Question: I customized some cardviews like this:
'''
public class CustomCard extends CardView {
public CustomCard(Context context) {
this(context, null);
}
public CustomCard(Context context, AttributeSet attributeSet) {
this(context, attributeSet, 0);
}
public CustomCard(Context context, AttributeSet attributeSet, int defStyle) {
super(context, attributeSet, defStyle);
//R.layout.card_custom is the custom xml file
inflate(context, R.layout.card_custom, this);
}
}
'''
Then I constructed and added them to ViewGroup like below:
'''
CustomCard card = new CustomCard(this);
someLayout.addView(card);
'''
The problem is I will see two layers of CardView border in the UI like below(it is apparent there was two layer of elevations at the border):

Anyone has an idea? Thanks
Edit:
One xml of the custom CardView:
'''
<?xml version="1.0" encoding="utf-8"?>
<android.support.v7.widget.CardView
xmlns:android="http://schemas.android.com/apk/res/android"
xmlns:app="http://schemas.android.com/apk/res-auto"
android:layout_width="match_parent"
android:layout_height="match_parent">
<RelativeLayout
android:layout_width="match_parent"
android:layout_height="match_parent"
android:layout_marginTop="14dp"
android:layout_marginBottom="14dp">
<!--- Some Details --->
</RelativeLayout>
</android.support.v7.widget.CardView>
'''
Some Layout I mentioned above:
'''
<ScrollView xmlns:android="http://schemas.android.com/apk/res/android"
xmlns:tools="http://schemas.android.com/tools"
android:layout_width="match_parent"
android:layout_height="match_parent"
android:background="@color/background_gray">
<LinearLayout
android:layout_width="match_parent"
android:layout_height="wrap_content"
android:orientation="vertical">
<!--- Details --->
</LinearLayout>
</ScrollView>
'''
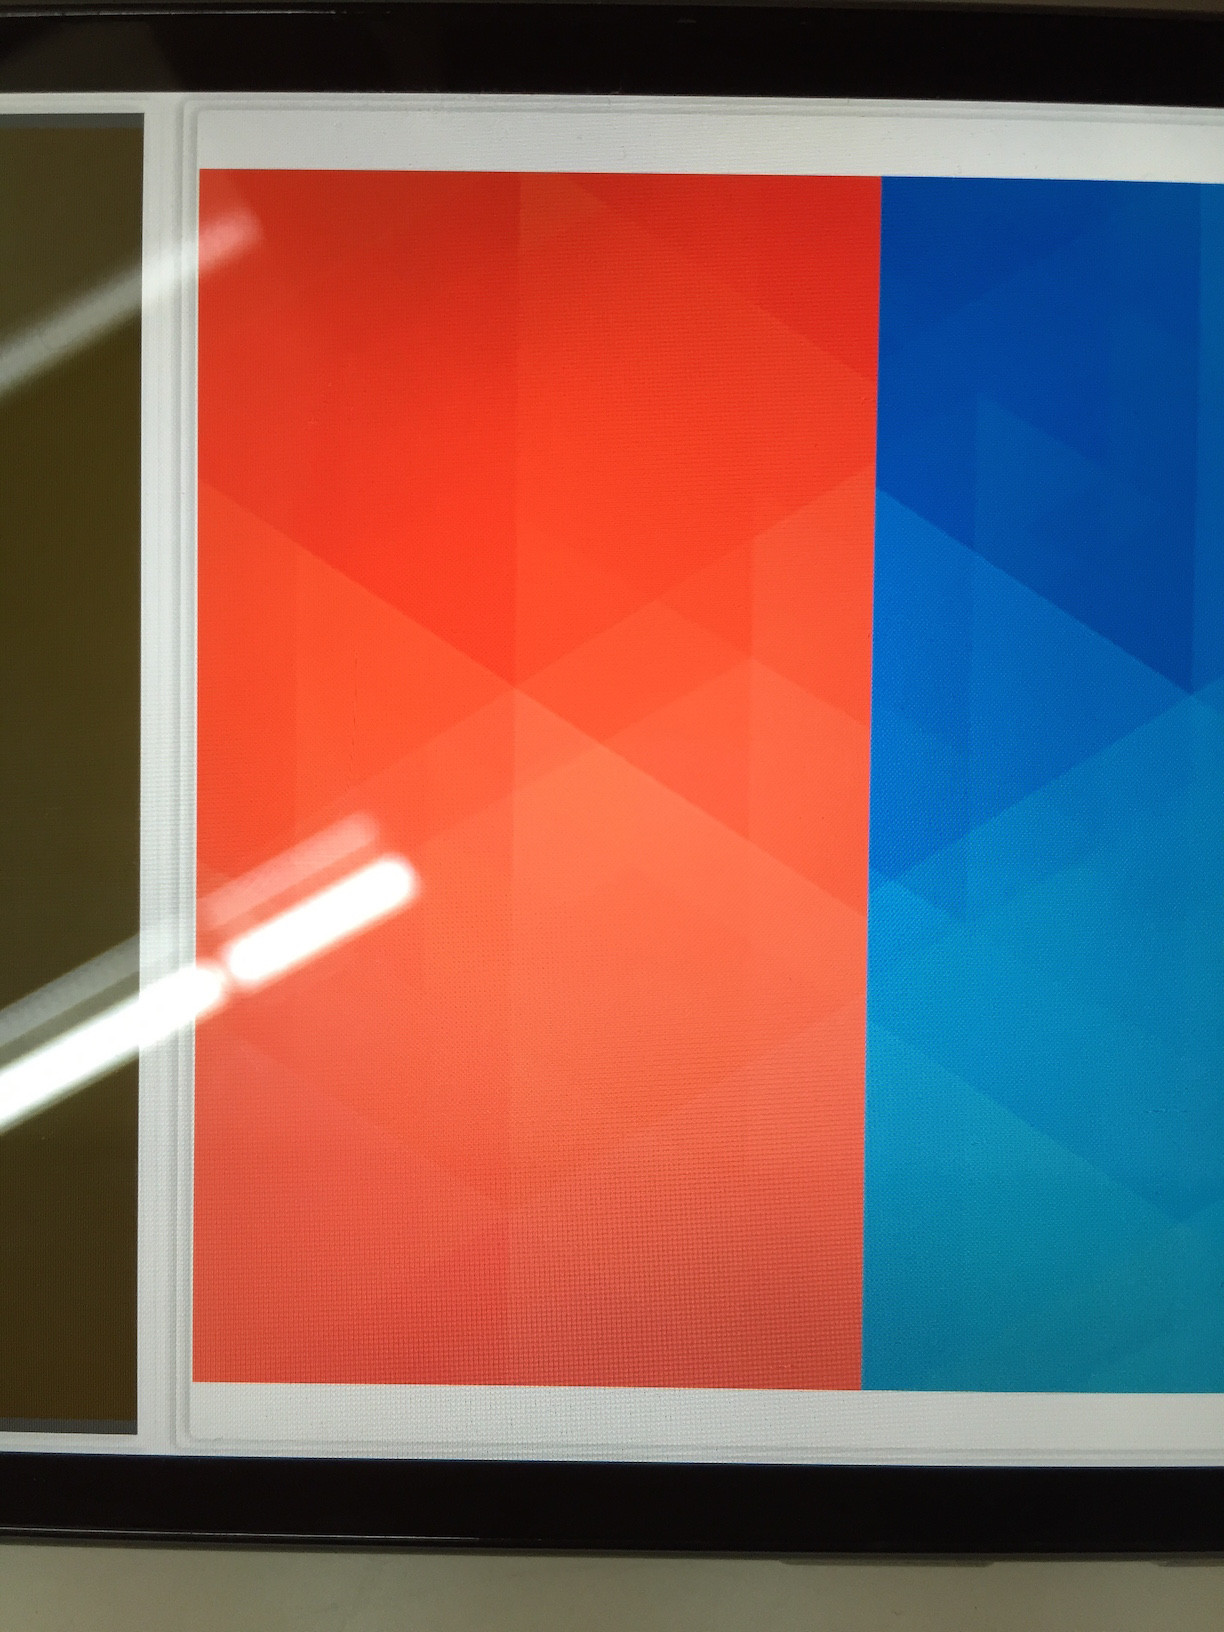
Answer: Looks like you are inflating a 'CardView' inside your custom card view, which is causing this issue.
To solve this, change your 'layout/custom_card.xml' to have 'RelativeLayout' as the parent instead of 'CardView'